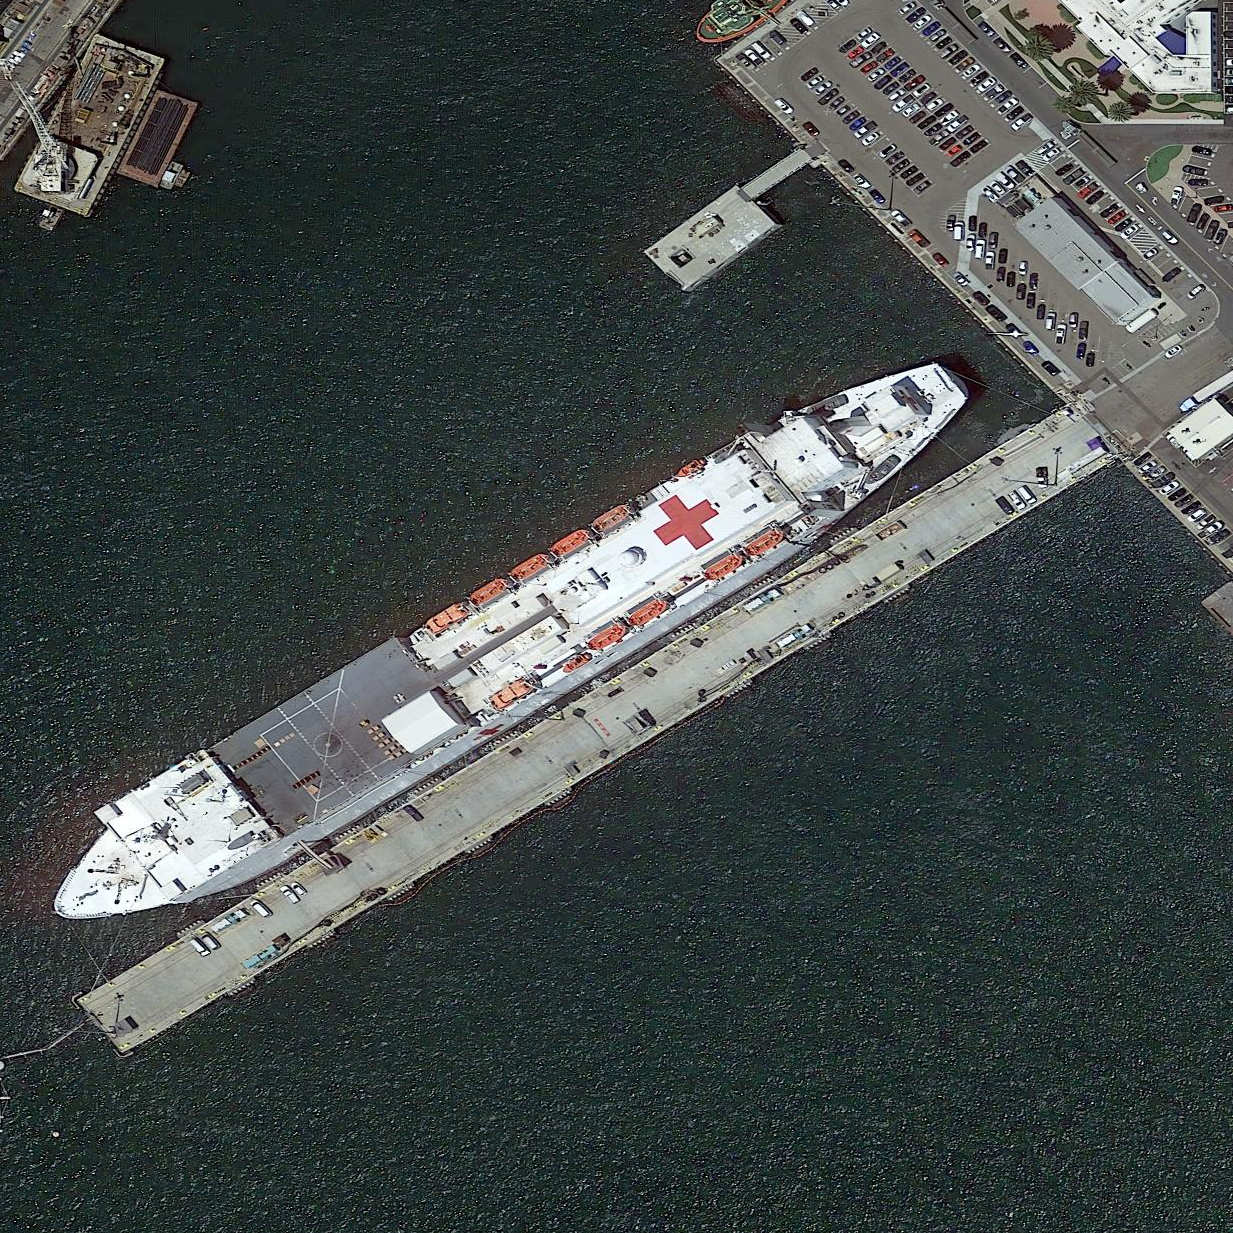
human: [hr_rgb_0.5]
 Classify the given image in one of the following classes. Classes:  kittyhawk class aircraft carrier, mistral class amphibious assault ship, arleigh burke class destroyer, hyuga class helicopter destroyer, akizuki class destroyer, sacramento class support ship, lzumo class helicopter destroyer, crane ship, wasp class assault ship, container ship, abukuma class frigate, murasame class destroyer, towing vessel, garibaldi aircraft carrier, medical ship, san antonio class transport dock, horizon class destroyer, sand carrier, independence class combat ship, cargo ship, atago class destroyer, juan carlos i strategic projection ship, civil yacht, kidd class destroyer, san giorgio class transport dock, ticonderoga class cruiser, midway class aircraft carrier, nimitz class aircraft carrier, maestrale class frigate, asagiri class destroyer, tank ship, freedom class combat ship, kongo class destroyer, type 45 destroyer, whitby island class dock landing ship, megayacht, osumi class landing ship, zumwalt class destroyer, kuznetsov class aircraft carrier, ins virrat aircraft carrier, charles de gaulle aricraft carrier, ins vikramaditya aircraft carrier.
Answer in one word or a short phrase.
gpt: Medical ship